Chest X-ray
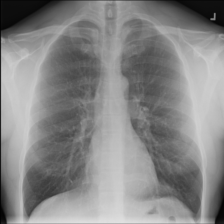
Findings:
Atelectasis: negative
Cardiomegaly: negative
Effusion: negative
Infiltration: negative
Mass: negative
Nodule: negative
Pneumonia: negative
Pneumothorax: negative
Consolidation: negative
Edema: negative
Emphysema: negative
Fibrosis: negative
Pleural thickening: negative
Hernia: negative